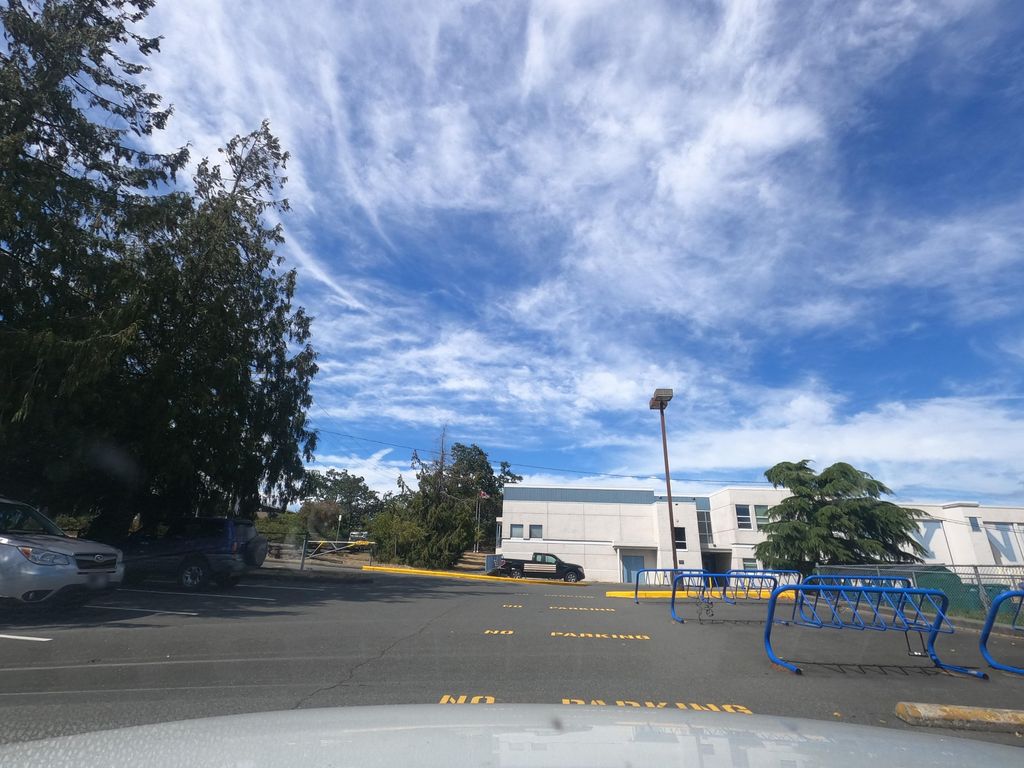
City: victoria